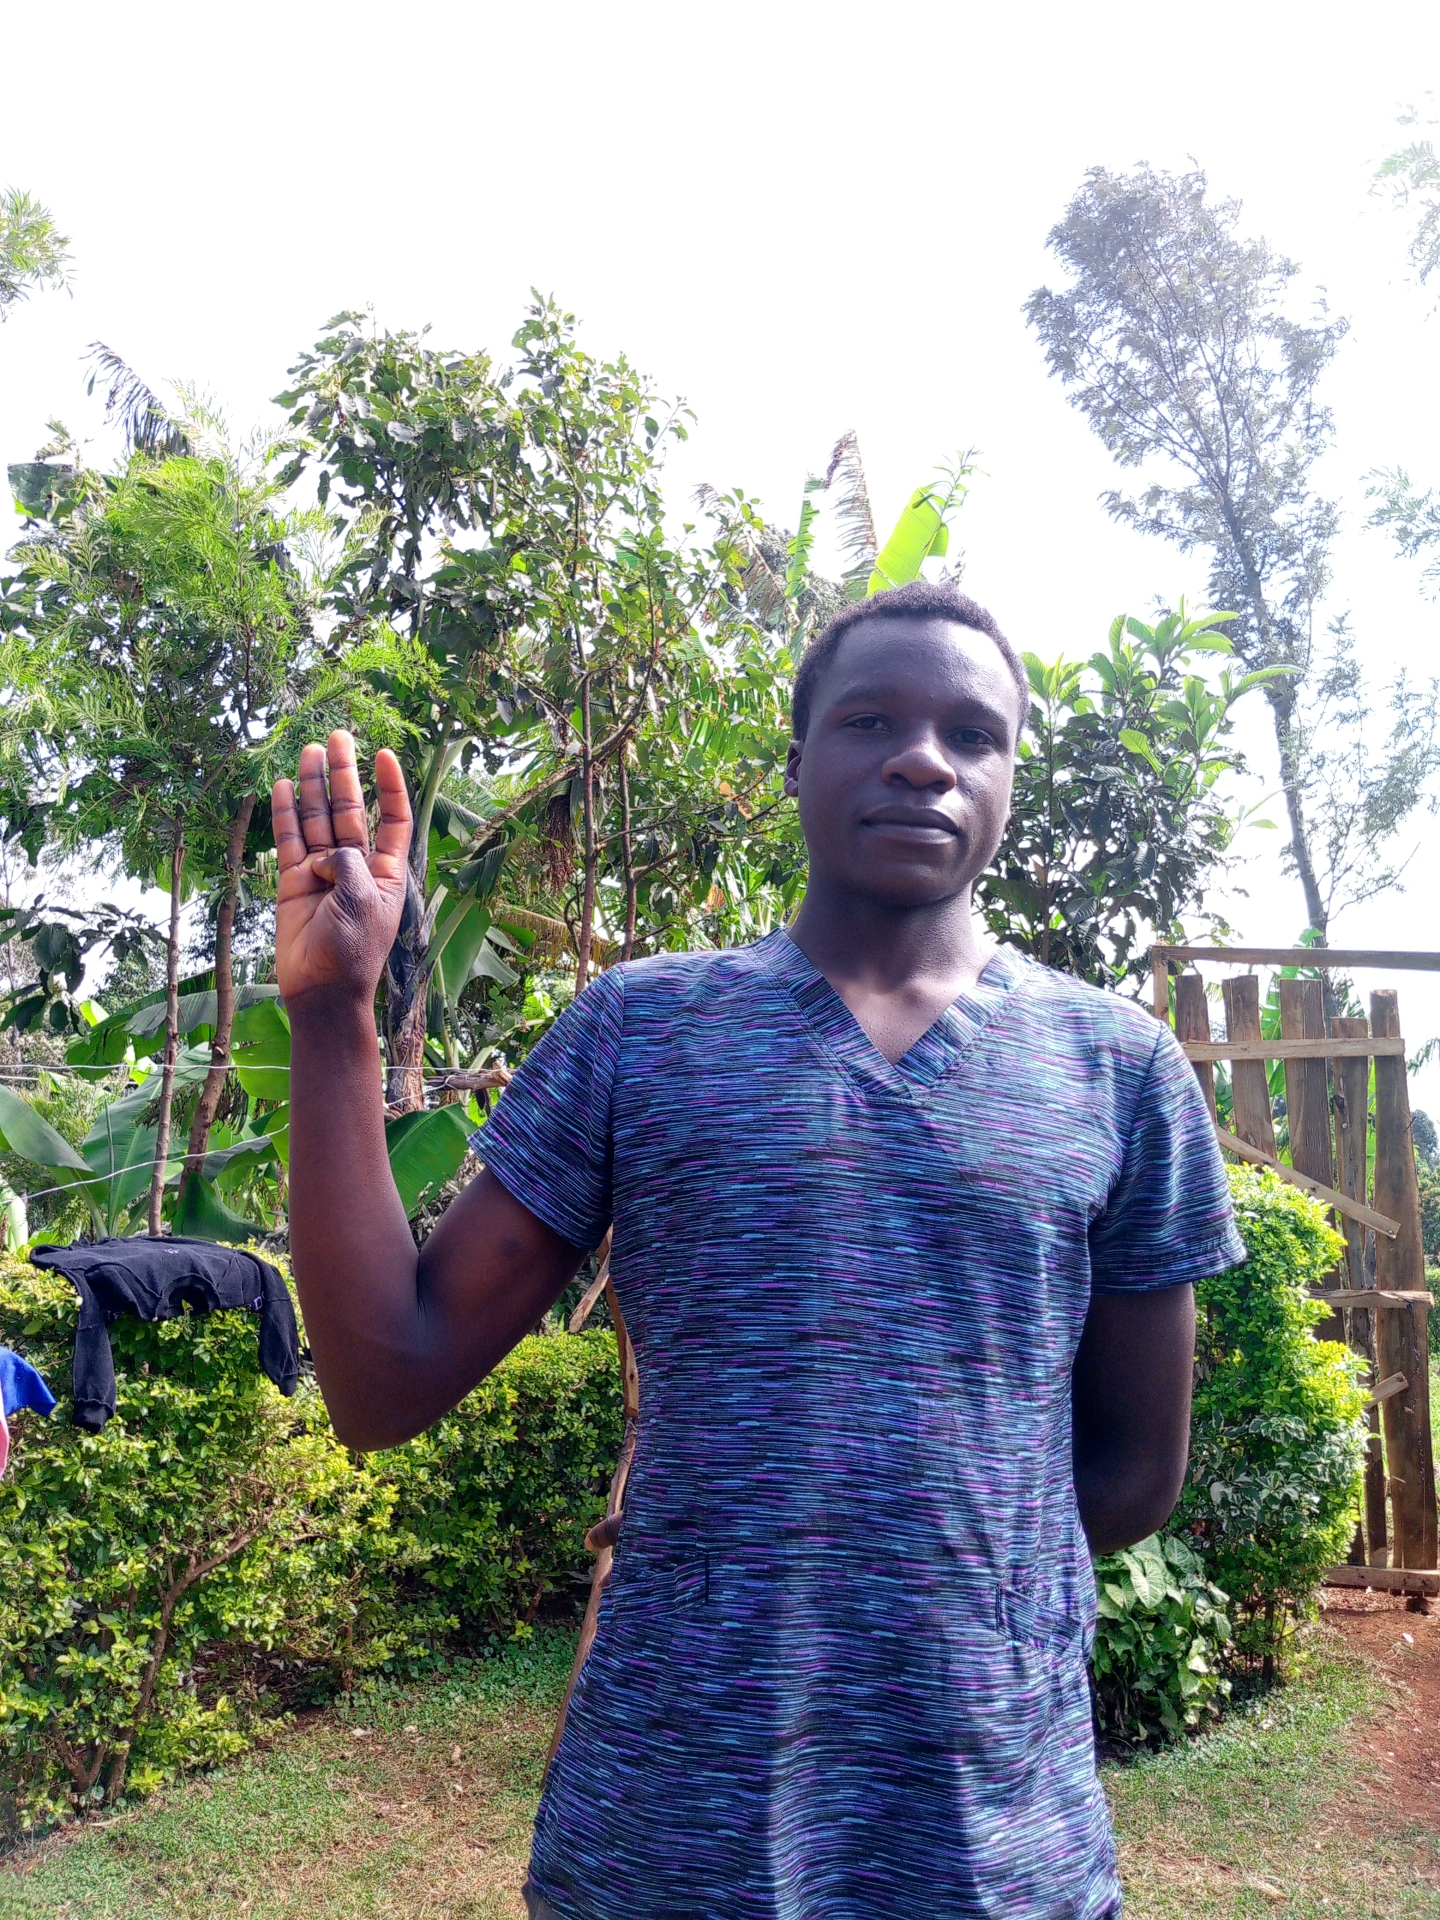
Label: clear